九年级 · 组合几何学
如图, $\odot \mathrm{O}$ 的弦 $\mathrm{AB} 、 \mathrm{CD}$ 的延长线相交于点 $\mathrm{P}$, 且 $\mathrm{AB}=\mathrm{CD}$. 求证 $\mathrm{PA}=\mathrm{PC}$.

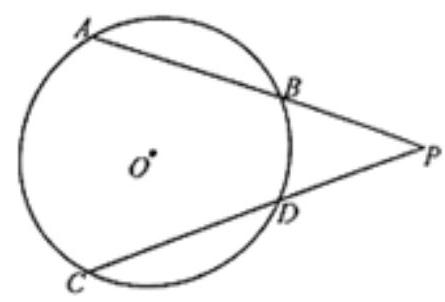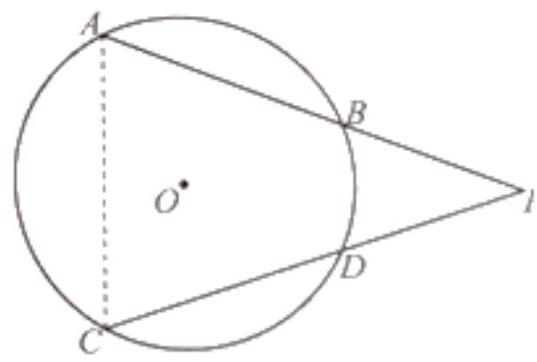
答案:  见解析.

解析: 连接 $\mathrm{AC}$, 由圆心角、弧、弦的关系得出 $A B=C D$, 进而得出 $A D=C B$, 根据等弧所对的圆周角相等得出 $\angle \mathrm{C}=\angle \mathrm{A}$, 根据等角对等边证得结论.

【详解】解: 如图, 连接 $A C$.

$\because A B=C D$,

$\therefore A B=C D$.

$\therefore A B+B D=C D+D B$, 即 $A D=C B$.

$\therefore \angle C=\angle A$.

$\therefore P A=P C$

【点睛】本题考查了圆心角、弧、弦的关系，圆周角定理，等腰三角形的判定等，熟练掌握性质定理是解题的关键.